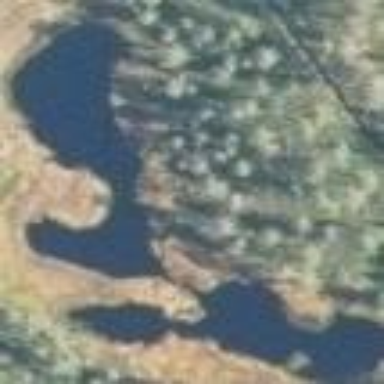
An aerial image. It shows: Beautiful lake surrounded by nature.